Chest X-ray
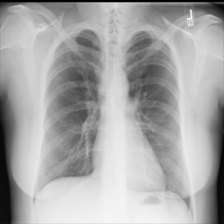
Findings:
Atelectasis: negative
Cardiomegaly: negative
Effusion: negative
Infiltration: negative
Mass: negative
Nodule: positive
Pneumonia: negative
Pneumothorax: negative
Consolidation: negative
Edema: negative
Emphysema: negative
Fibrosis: negative
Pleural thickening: negative
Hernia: negative